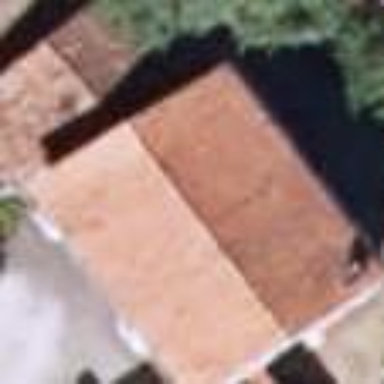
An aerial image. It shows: Simple and straightforward house.